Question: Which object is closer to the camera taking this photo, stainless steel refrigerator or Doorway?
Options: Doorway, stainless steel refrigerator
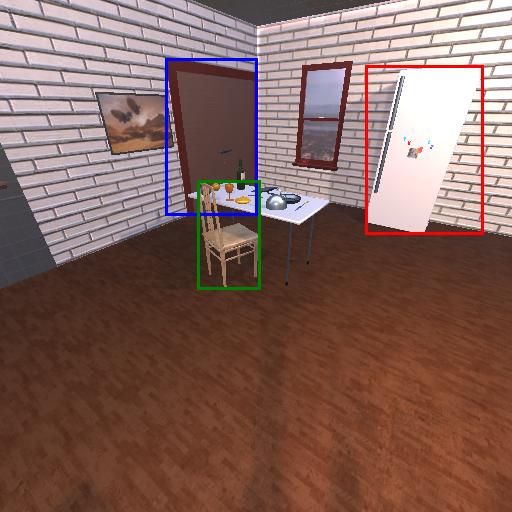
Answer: Doorway